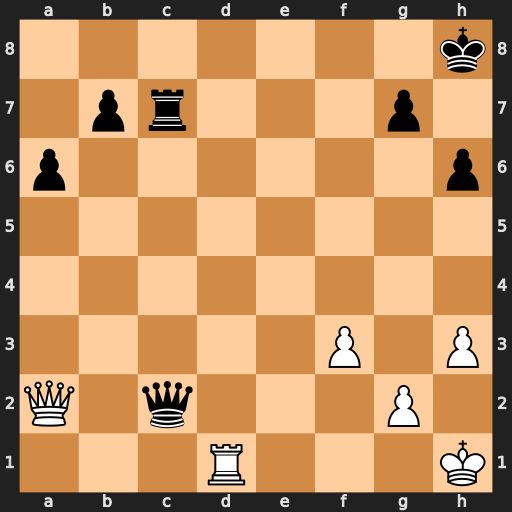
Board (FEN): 7k/1pr3p1/p6p/8/8/5P1P/Q1q3P1/3R3K
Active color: w
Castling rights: -
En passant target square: -
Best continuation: Rd8+ Kh7 Qg8+